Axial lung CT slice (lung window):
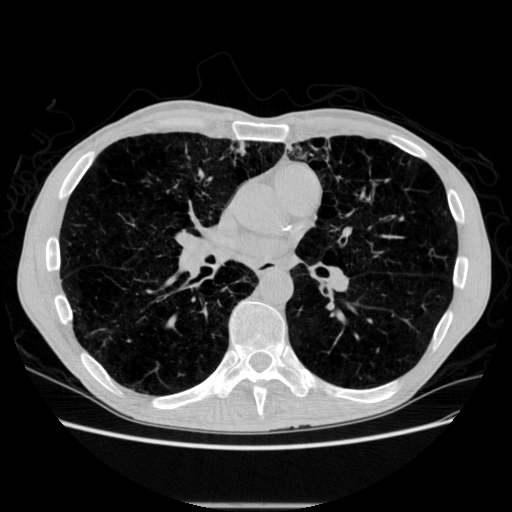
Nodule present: no